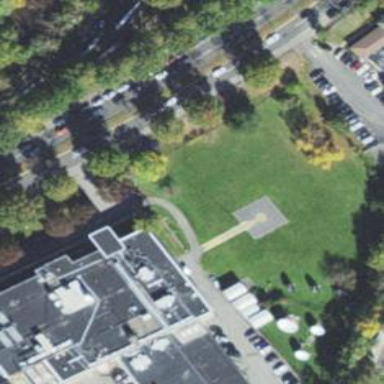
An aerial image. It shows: Television studio building.